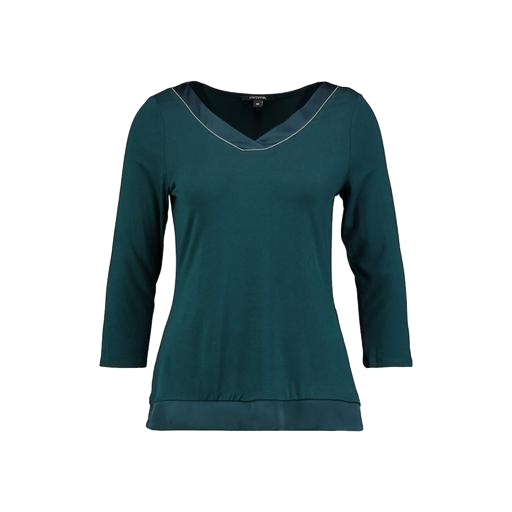
green three-quarter-sleeve top only macy, three-quarter sleeved jersey top, green v-neck shirt, white background